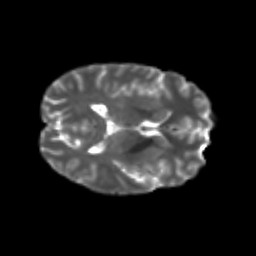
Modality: T2w
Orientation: axial
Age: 25
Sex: male
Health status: healthy
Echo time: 0.074 s